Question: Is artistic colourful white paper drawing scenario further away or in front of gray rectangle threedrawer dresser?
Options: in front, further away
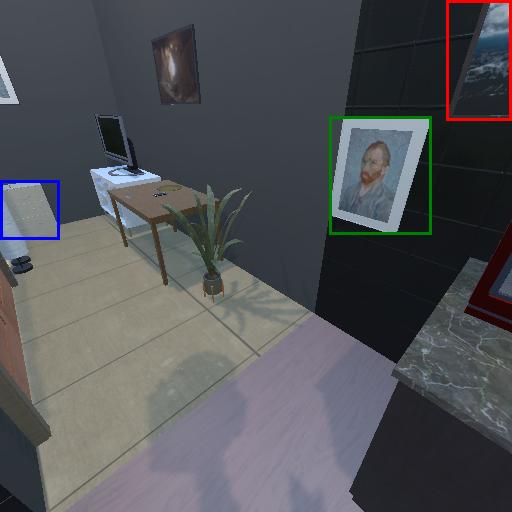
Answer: in front